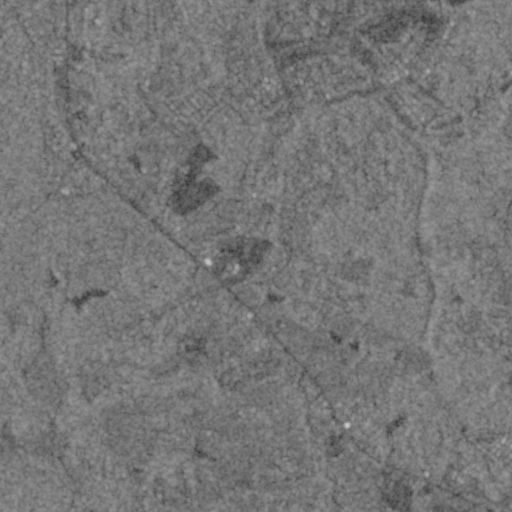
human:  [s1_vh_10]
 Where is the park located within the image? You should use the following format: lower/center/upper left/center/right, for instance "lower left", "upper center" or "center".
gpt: The park is located in the upper right of the image.
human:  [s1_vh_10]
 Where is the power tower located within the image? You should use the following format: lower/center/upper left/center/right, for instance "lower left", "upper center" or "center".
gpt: The power tower is located in the upper left of the image.
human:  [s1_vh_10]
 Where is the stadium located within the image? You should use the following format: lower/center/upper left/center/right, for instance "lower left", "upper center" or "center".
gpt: The stadium is located in the upper right of the image.
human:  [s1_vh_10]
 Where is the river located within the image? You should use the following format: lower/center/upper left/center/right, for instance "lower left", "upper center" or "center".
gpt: The river is located in the upper of the image.
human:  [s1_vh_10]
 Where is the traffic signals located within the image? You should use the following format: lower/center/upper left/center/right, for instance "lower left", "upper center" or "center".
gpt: The traffic signals is located in the upper left of the image.
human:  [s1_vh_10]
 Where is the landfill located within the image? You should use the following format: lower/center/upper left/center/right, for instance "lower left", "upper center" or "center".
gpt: There is no landfill in the image.

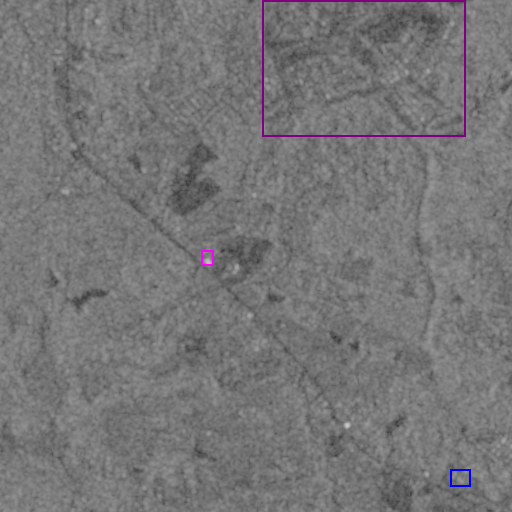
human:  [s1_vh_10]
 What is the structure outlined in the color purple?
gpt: The structure outlined in purple is a park.
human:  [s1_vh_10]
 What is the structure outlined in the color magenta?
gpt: The structure outlined in magenta is a parking lot.
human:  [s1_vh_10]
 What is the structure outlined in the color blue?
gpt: The structure outlined in blue is a building.
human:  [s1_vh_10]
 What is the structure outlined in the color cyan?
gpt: There is no cyan outline.